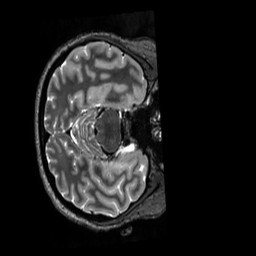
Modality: T2w
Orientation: axial
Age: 26
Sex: female
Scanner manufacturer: siemens
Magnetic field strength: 3 T
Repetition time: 3.2 s
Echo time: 0.728 s